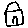
Label: house